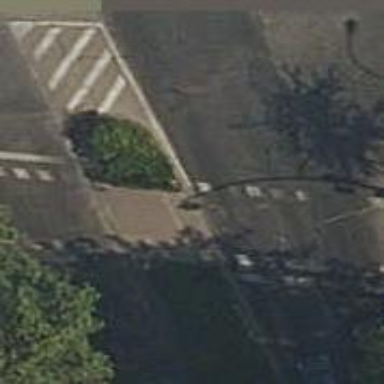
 equipped with traffic signals at crossing."